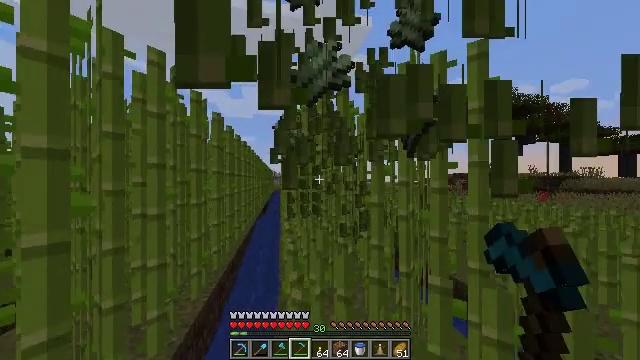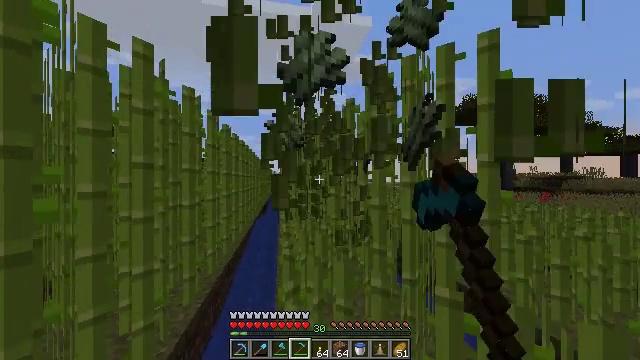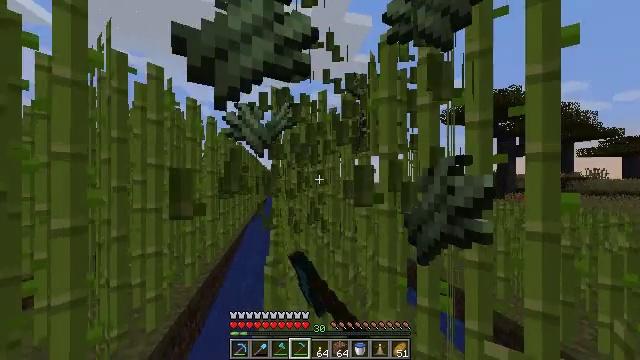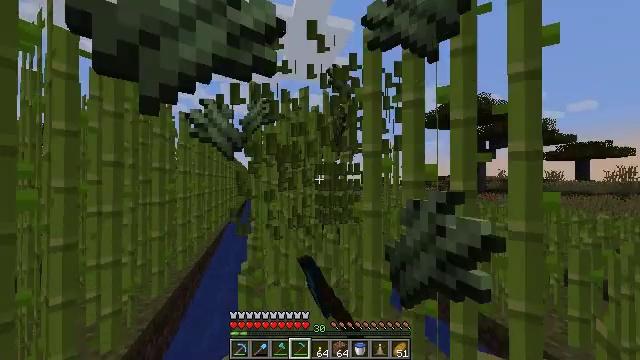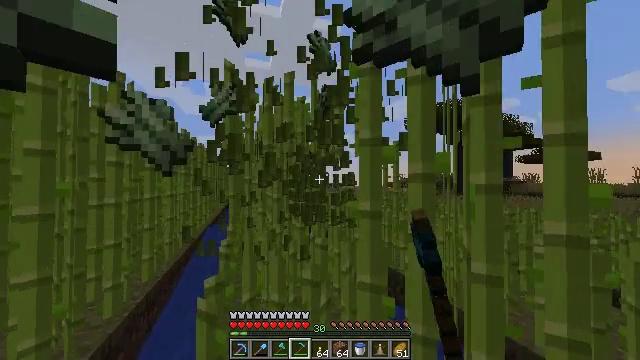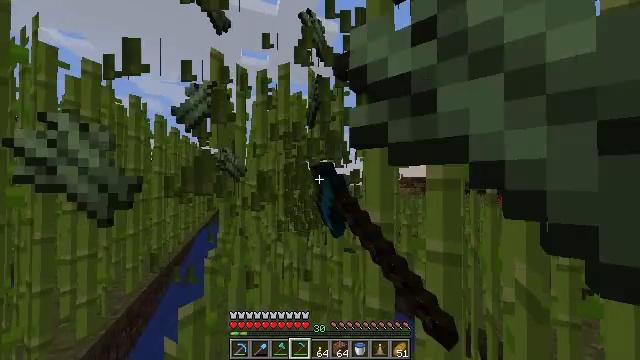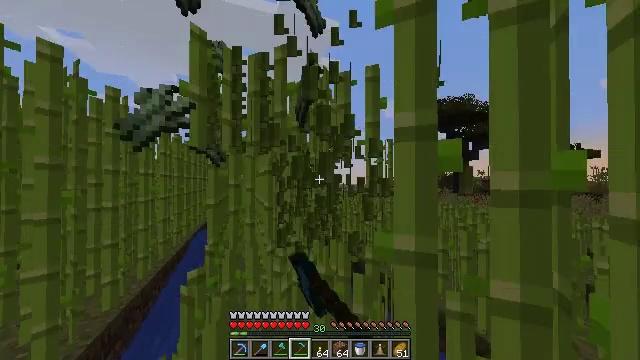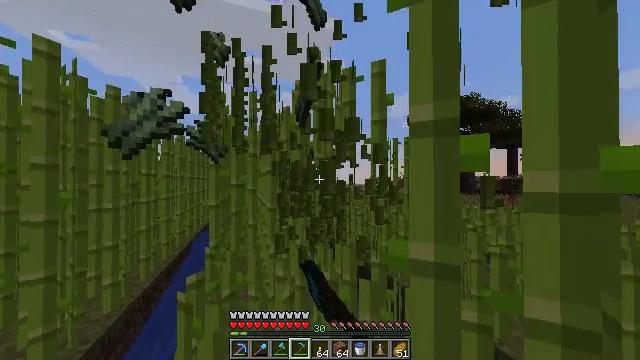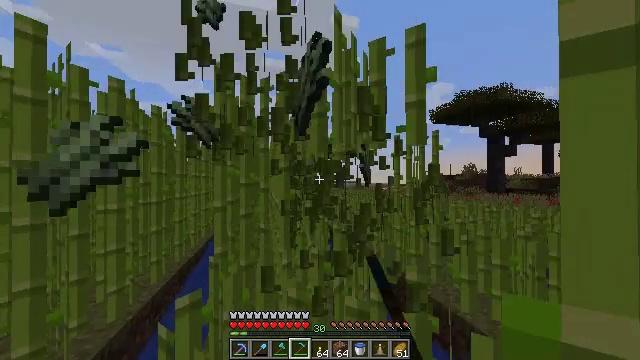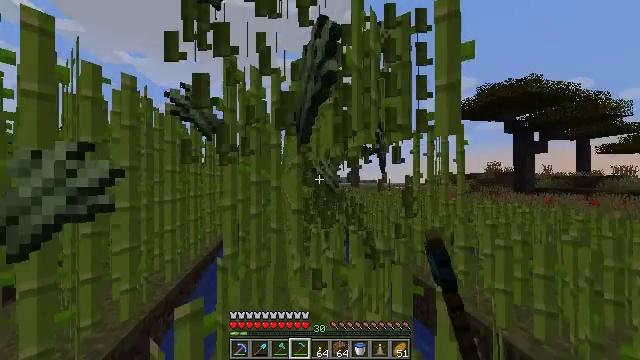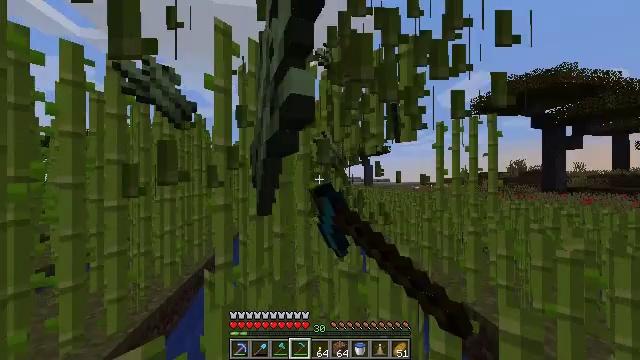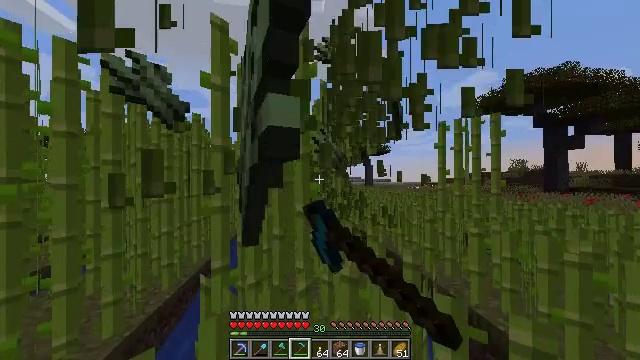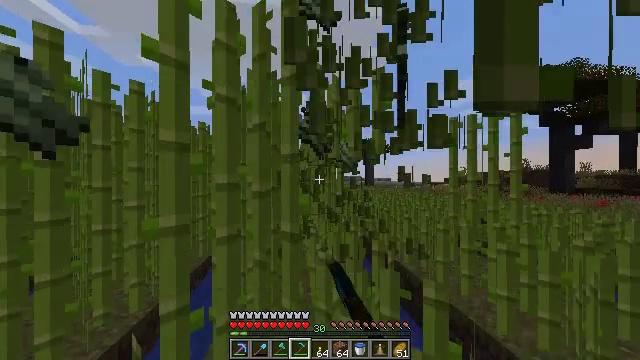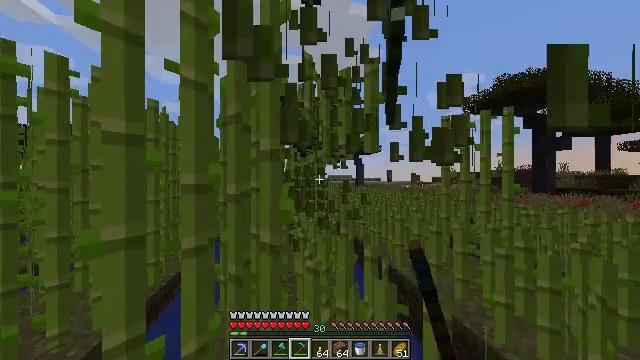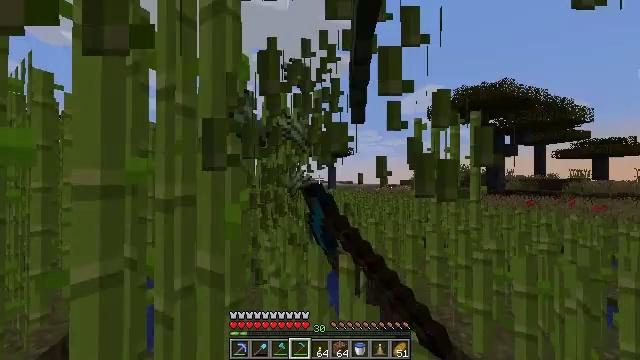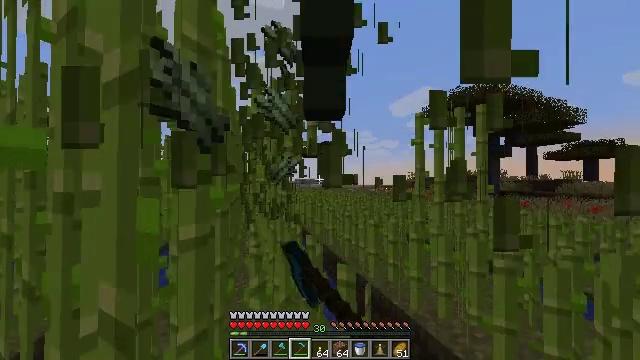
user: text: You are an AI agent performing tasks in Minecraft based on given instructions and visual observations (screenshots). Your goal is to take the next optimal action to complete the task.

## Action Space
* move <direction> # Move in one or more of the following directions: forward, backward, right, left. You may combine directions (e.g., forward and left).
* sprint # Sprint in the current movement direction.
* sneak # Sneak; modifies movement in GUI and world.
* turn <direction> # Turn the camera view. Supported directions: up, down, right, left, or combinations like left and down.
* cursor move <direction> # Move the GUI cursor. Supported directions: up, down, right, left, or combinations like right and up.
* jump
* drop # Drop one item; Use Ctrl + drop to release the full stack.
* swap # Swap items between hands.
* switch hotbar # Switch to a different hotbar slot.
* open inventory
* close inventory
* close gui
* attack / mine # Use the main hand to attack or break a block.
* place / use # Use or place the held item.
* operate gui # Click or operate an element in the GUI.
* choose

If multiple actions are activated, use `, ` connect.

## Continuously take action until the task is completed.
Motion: motion action
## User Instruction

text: Cut down the sugar cane stalks.
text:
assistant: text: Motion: move forward, sprint, attack / mine
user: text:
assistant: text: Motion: move forward, sprint, attack / mine
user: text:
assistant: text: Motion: move forward, sprint, turn right, attack / mine
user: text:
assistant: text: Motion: move forward, sprint, turn right, attack / mine
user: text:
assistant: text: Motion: move forward, sprint, attack / mine
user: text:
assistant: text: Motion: move forward, sprint, attack / mine
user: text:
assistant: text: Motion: move forward, sprint, attack / mine
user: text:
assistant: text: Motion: move forward, sprint, turn left, attack / mine
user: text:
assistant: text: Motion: move forward, sprint, turn left, attack / mine
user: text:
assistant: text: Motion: move forward, sprint, turn left, attack / mine
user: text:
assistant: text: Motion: move forward, sprint, attack / mine
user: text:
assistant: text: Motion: move forward, sprint, attack / mine
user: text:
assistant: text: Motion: move forward, sprint, turn right, attack / mine
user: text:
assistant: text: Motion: move forward, sprint, turn right, attack / mine
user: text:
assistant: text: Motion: move forward, sprint, turn right, attack / mine
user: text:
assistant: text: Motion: move forward and move left, sprint, turn left, attack / mine
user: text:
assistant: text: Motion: move forward and move left, sprint, turn left, attack / mine
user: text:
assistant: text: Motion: move forward and move left, sprint, turn left, attack / mine
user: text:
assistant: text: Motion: move forward and move left, sprint, attack / mine
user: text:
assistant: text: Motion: move forward, sprint, attack / mine
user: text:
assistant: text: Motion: move forward, sprint, turn right, attack / mine
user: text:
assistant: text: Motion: move forward, sprint, turn right, attack / mine
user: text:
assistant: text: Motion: move forward, sprint, attack / mine
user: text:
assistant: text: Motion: move forward, sprint, attack / mine
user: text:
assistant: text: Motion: move forward, sprint, attack / mine
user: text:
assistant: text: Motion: move forward, sprint, turn left, attack / mine
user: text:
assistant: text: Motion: move forward, sprint, turn left, attack / mine
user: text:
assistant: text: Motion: move forward, sprint, turn left, attack / mine
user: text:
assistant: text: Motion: move forward and move left, sprint, attack / mine
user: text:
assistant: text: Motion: move forward and move left, sprint, turn right, attack / mine